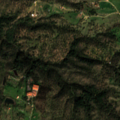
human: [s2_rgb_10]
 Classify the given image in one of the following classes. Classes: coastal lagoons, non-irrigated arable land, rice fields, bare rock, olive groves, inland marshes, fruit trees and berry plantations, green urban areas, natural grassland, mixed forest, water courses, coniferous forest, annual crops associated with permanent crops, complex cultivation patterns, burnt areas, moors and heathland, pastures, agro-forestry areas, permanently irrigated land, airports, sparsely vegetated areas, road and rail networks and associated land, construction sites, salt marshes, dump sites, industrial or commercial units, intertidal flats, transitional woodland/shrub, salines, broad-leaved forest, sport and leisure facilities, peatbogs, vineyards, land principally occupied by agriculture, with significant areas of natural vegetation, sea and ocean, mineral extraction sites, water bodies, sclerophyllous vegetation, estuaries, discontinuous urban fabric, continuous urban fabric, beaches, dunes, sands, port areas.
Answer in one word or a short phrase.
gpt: discontinuous urban fabric, non-irrigated arable land, agro-forestry areas, broad-leaved forest